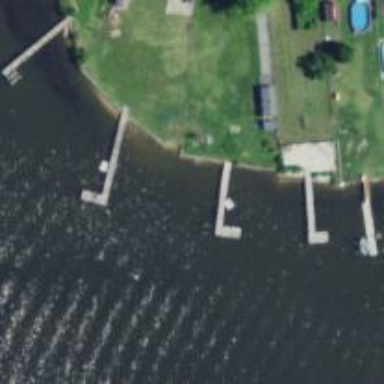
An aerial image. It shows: Man-made pier.